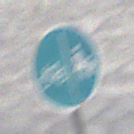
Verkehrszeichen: GetrennterRadUndGehwegRadwegLinks
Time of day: MorningAfternoon
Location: Outdoor (Nature)
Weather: PartlyCloudy
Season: Winter
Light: Natural